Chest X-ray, AP view. Patient: 59 years old, sex M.
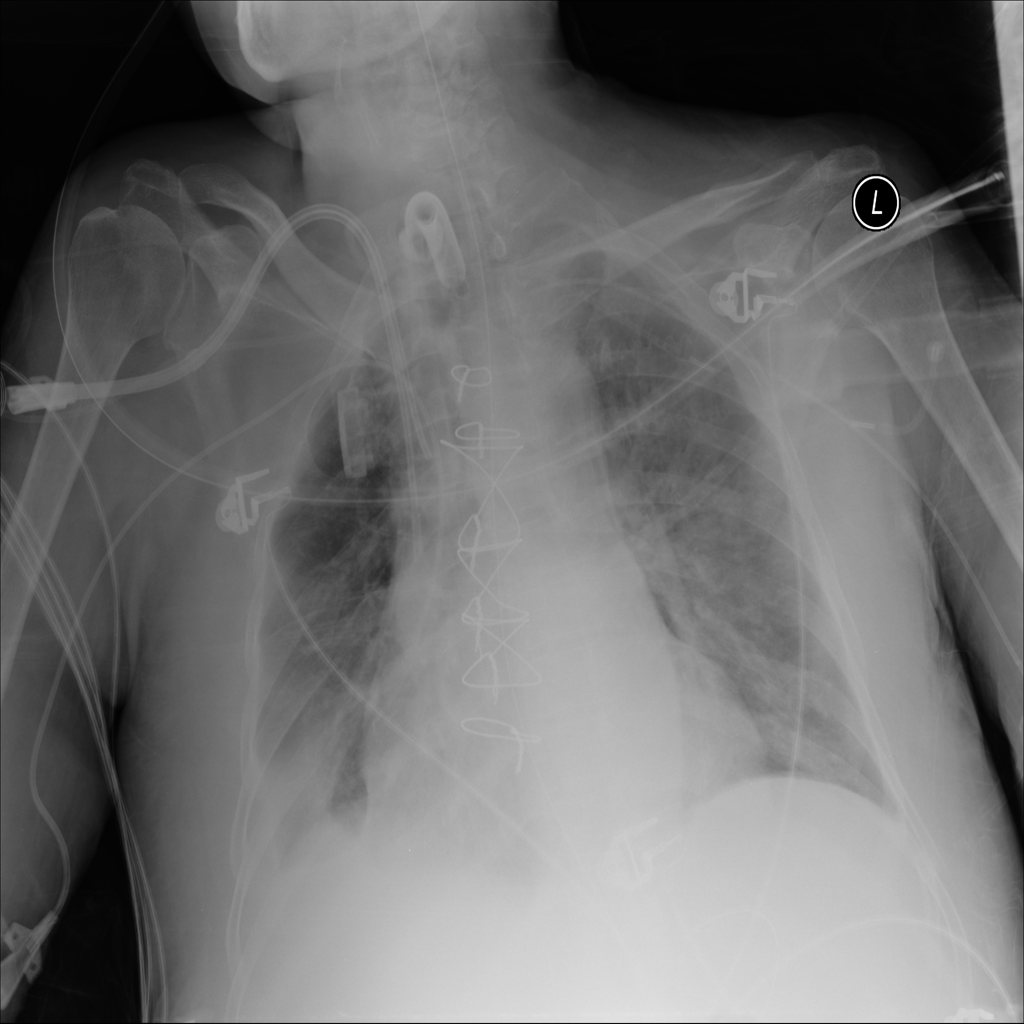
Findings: Effusion, Infiltration, Pleural_Thickening